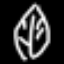
Label: leaf